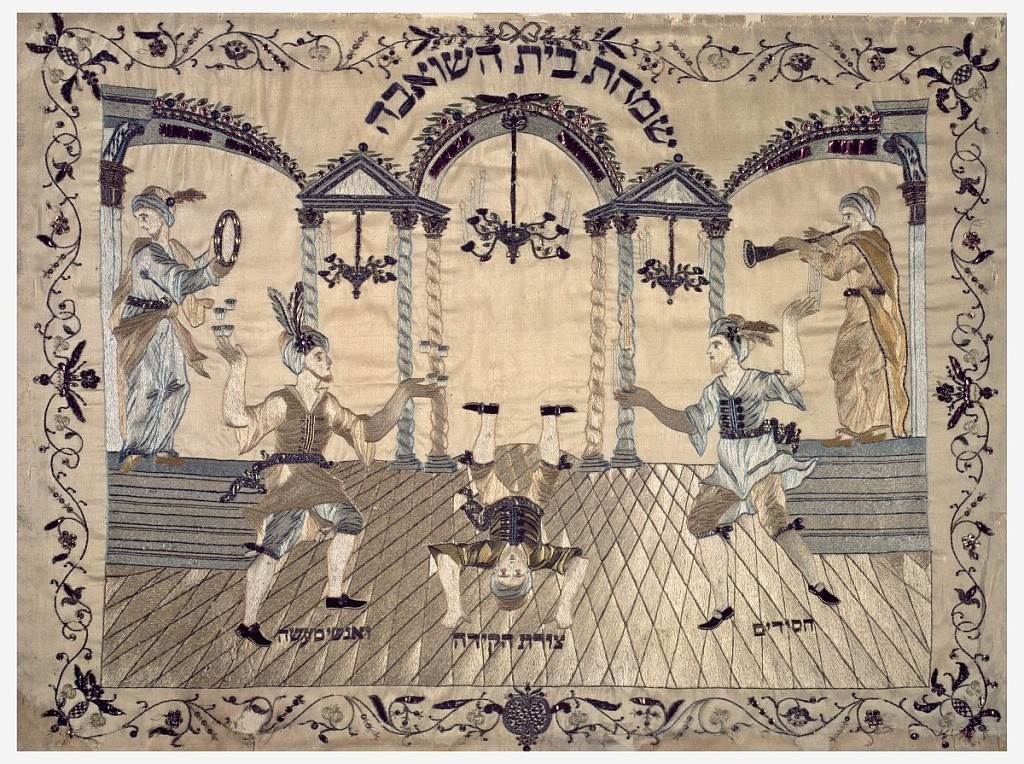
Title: The Feast of the Drawing of Water
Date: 18th century
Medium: silk, metallic yarn Technique: embroidery
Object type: Embroidered picture
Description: Picture shows a scene in Jewish ritual celebration:  "The Feast of the Drawing of  Water."  In the back are three arches: in the center a  hanging candelabra, on the left, a man playing the tambourine, on the right a  man playing a horn. In the foreground are three figures, all of same man-- Rabban Simeon-- performing different acts of rejoicing.  Embroidered in pale silks, metal thread and paillettes on cream-colored taffeta.